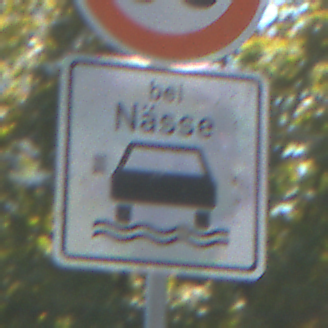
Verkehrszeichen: BeiNaesse
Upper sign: Geschwindigkeit60
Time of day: Midday
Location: Outdoor (Urban)
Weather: Clear
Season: NotSpecified
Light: Natural